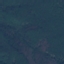
Label: Forest